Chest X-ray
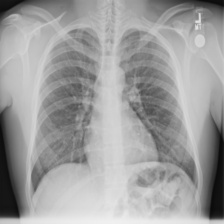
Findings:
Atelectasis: negative
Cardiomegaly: negative
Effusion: negative
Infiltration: negative
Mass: negative
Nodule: negative
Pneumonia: negative
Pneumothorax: negative
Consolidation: negative
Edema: negative
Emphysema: negative
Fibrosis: negative
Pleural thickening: negative
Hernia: negative